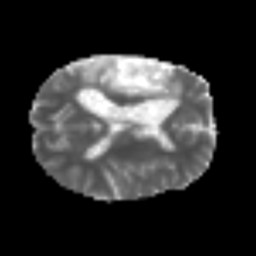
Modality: MD
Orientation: axial
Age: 64
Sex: male
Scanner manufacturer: siemens
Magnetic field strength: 3 T
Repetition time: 3.2 s
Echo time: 0.081 s